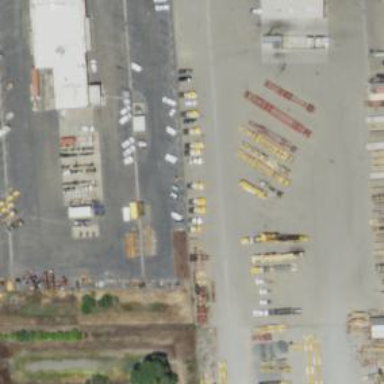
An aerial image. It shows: Industrial area.